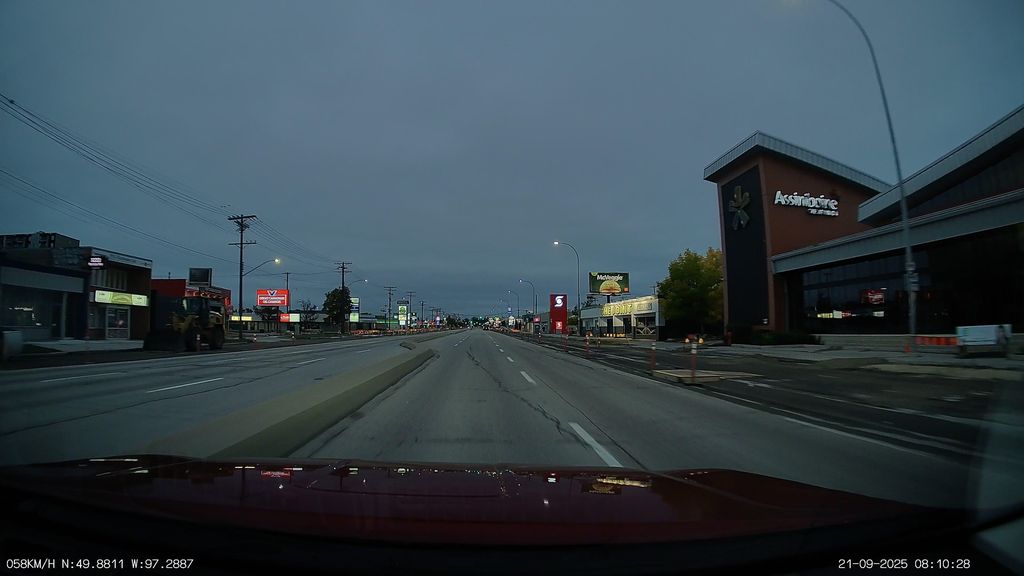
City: winnipeg